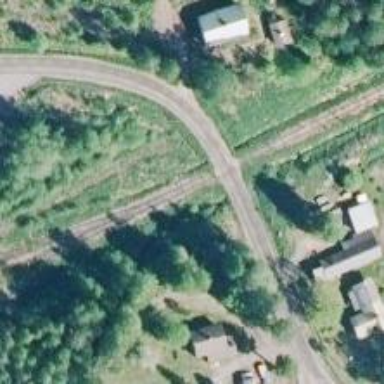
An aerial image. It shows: Disused railway track of class A.